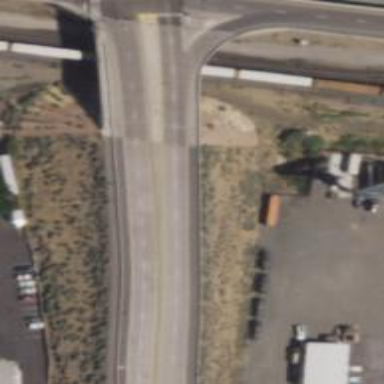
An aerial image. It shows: Trunk highway with separate sidewalk. The highway is expressway.